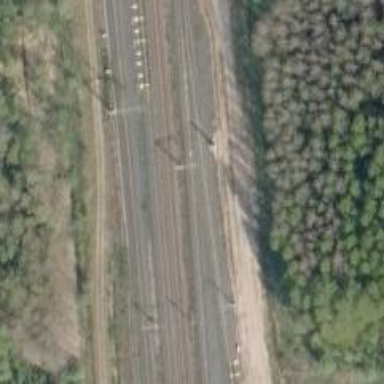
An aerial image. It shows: Railway track with continuous electrified contact lines.